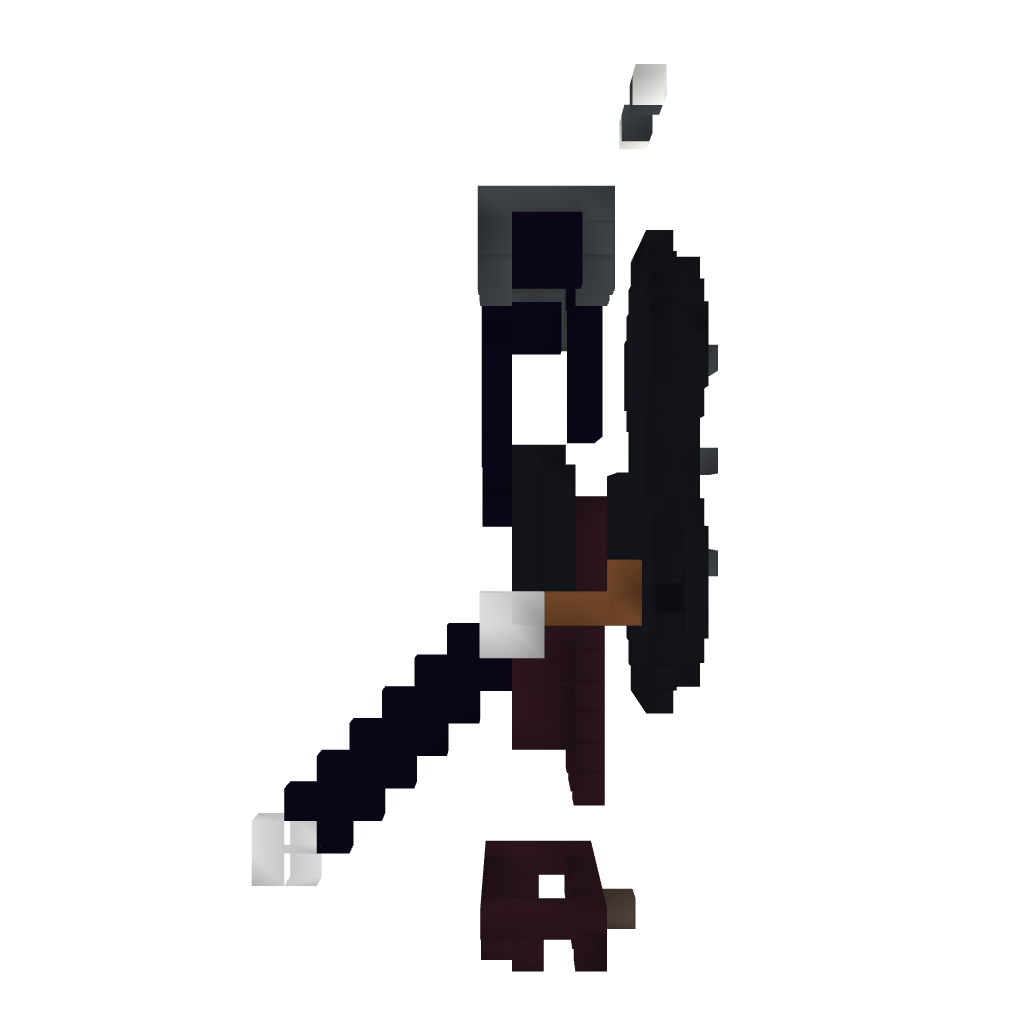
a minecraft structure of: Myrmidon Statue